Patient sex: M
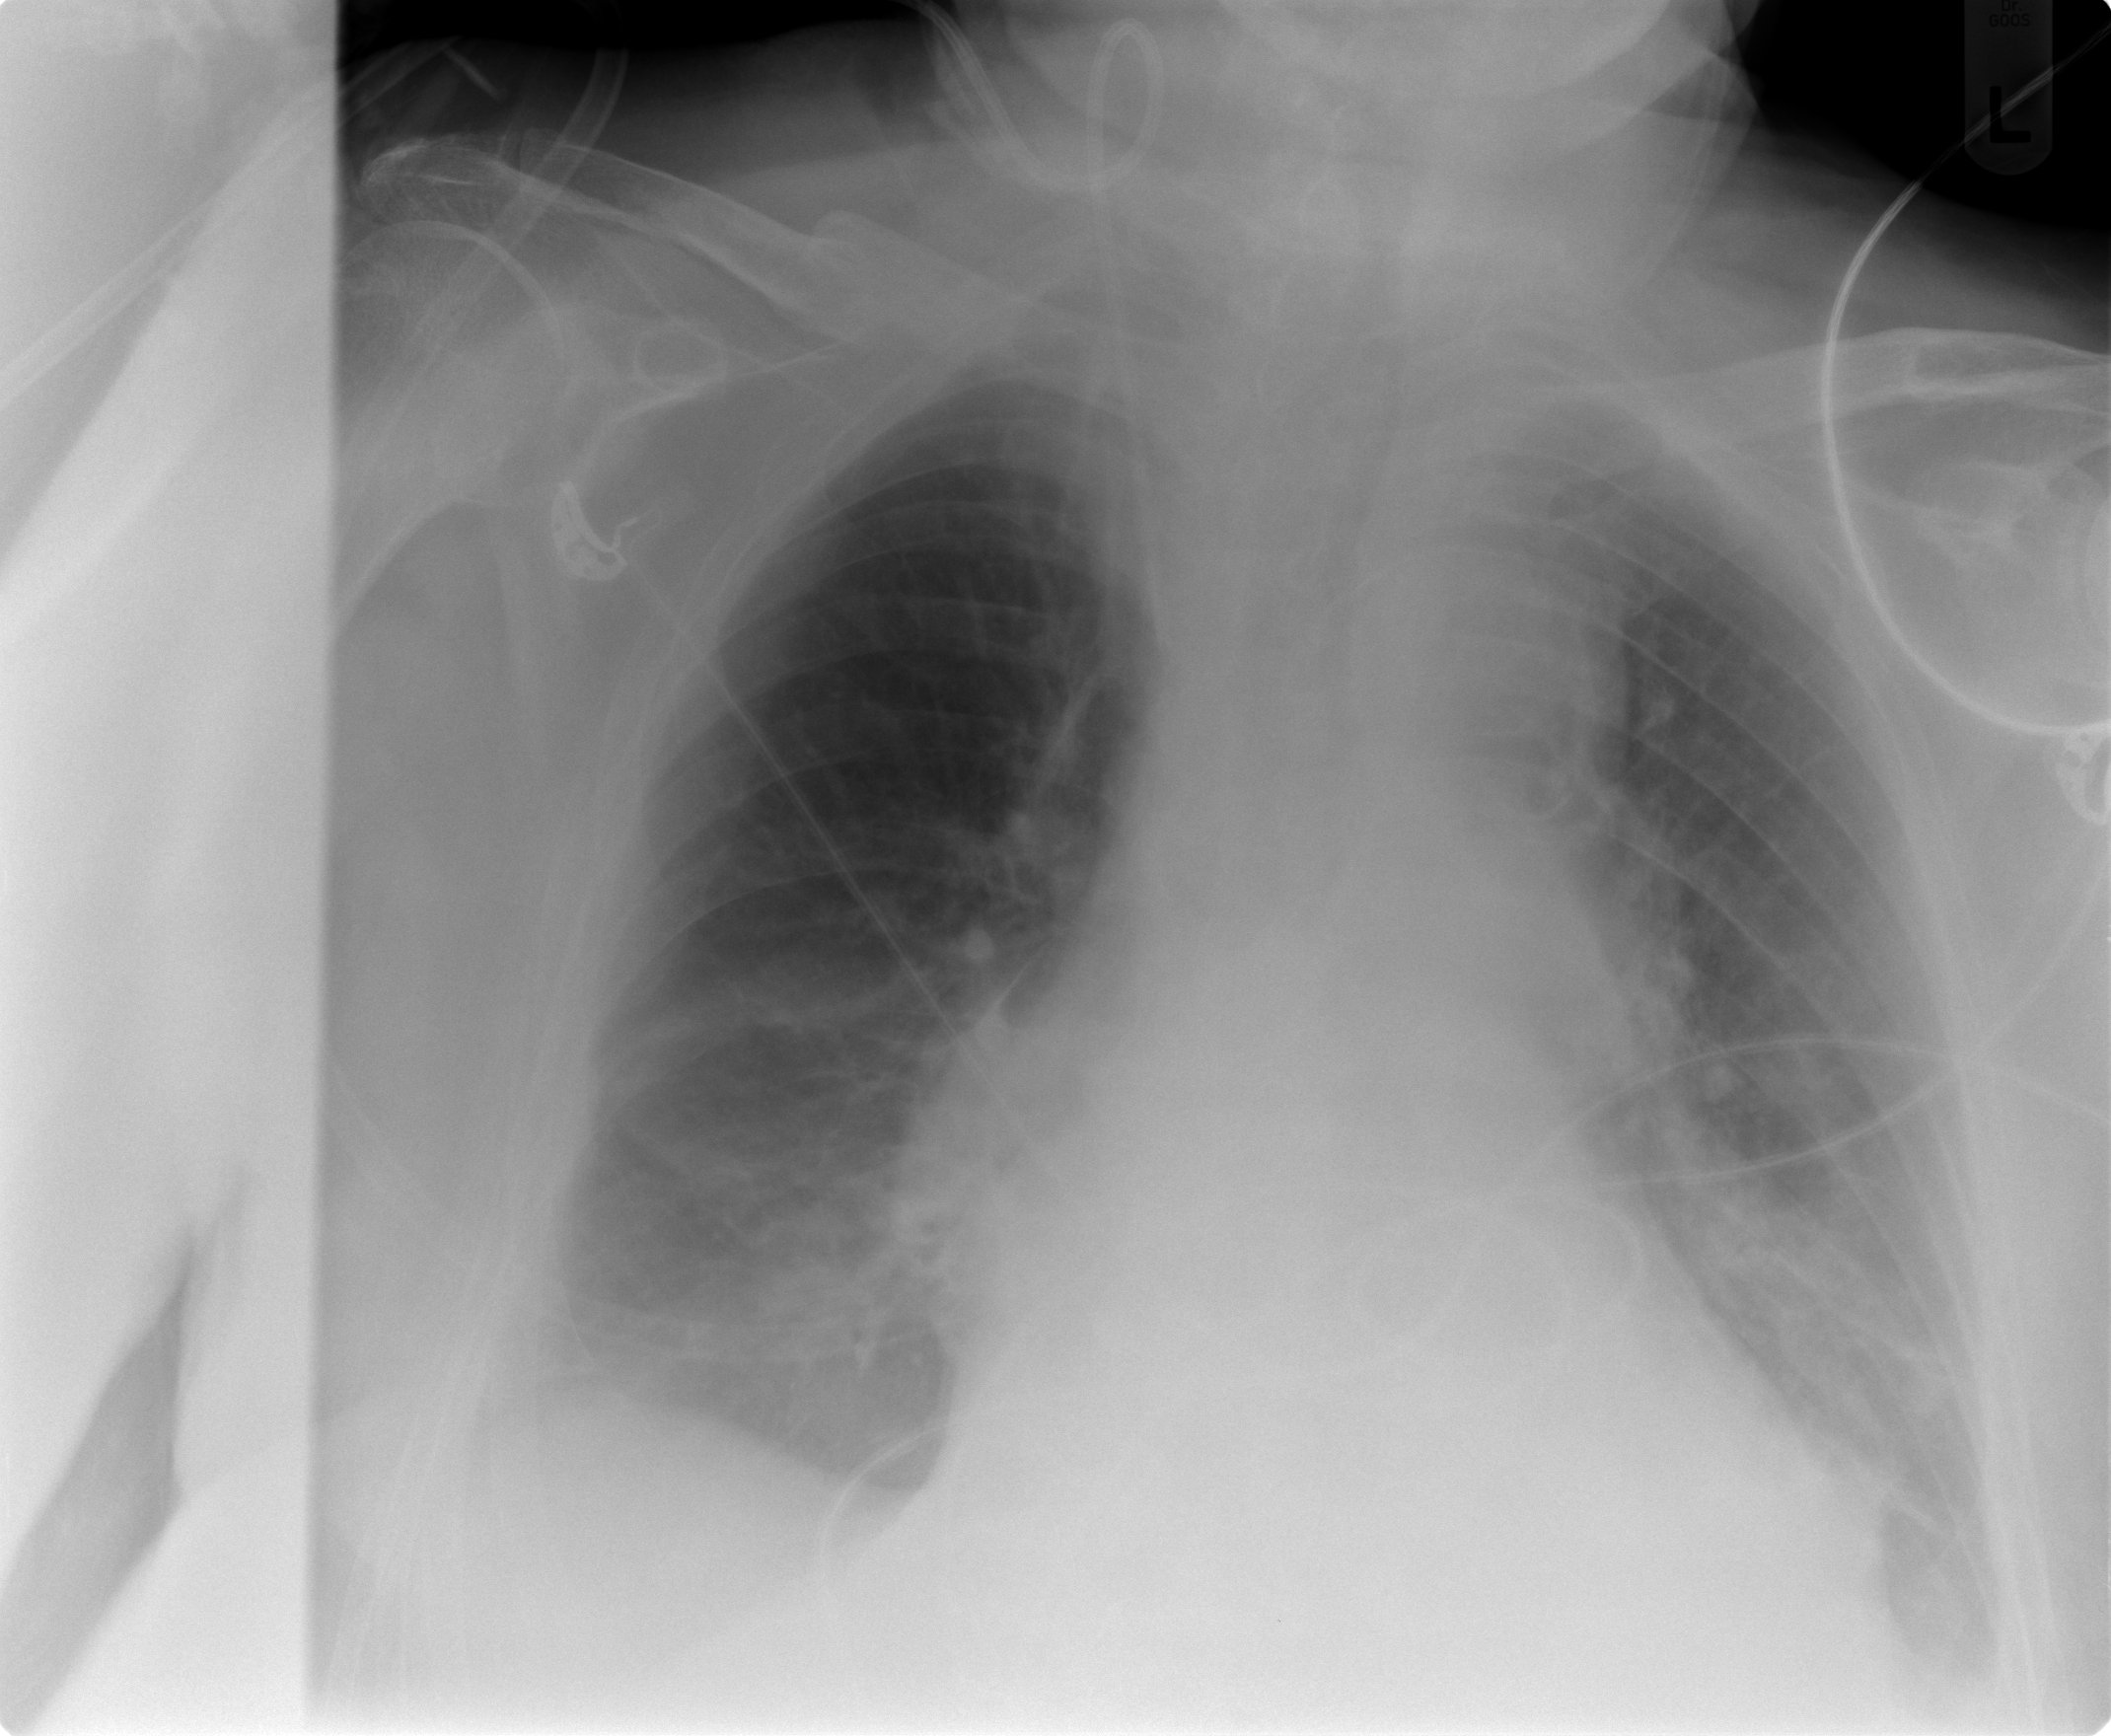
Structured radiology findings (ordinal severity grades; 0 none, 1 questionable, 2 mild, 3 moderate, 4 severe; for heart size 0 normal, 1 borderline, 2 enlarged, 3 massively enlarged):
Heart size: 2
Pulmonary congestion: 0
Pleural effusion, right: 2
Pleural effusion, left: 2
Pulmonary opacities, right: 0
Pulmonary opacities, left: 0
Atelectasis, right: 1
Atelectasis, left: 1